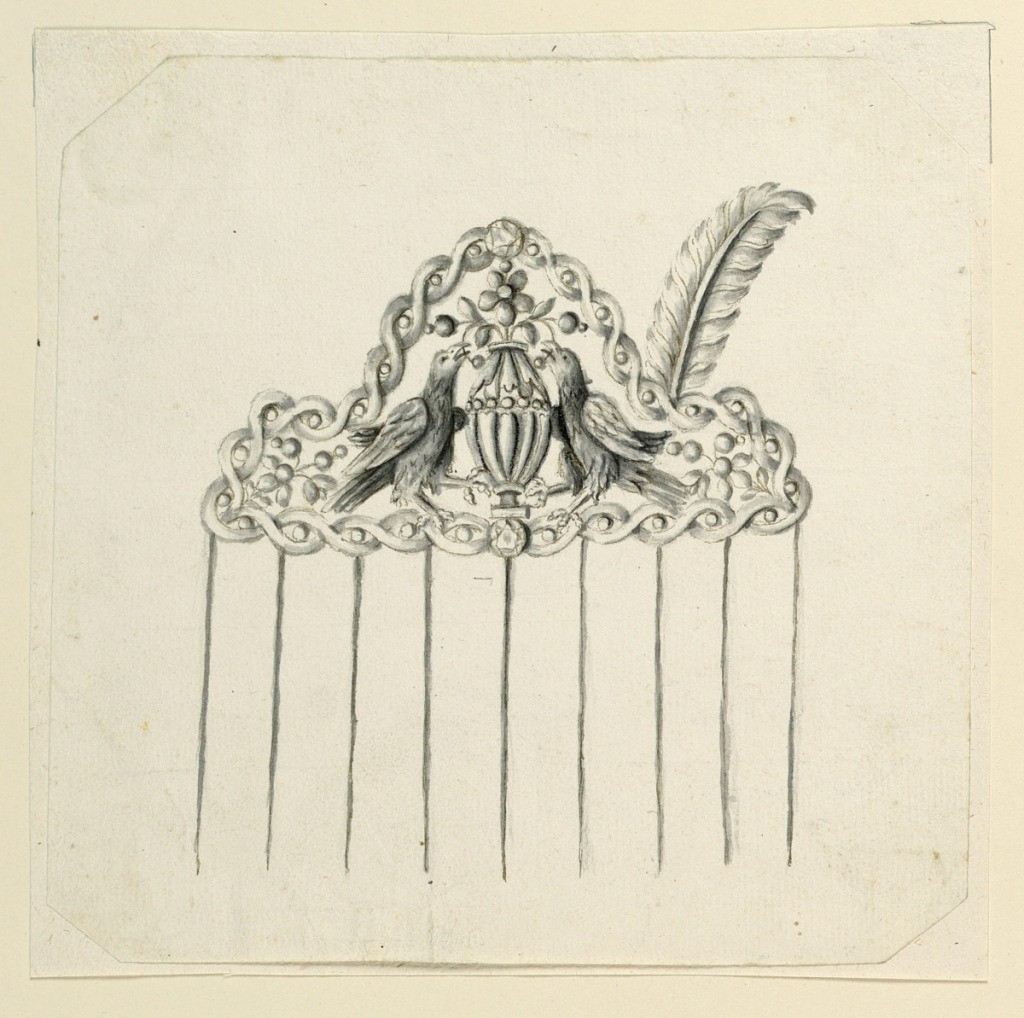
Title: Design for a Comb
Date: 1820–30
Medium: Pen and sepia ink, brush and gray watercolor on paper
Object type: Drawing
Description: Design for a hair comb. Above nine tines, a pointed compartment formed by two entwined ribbons. Inside, two eagles stand beside a vase filled with stemmed flowers and fruits, two of which each the eagles are eating. A feather is fastened at the upper frame of the right part of the headpiece. Bevelled corners.